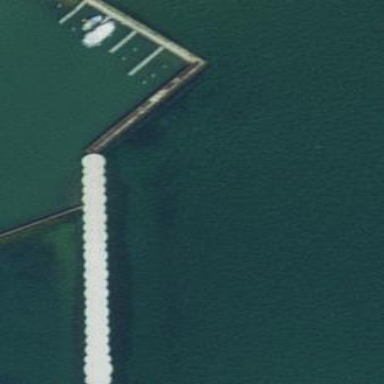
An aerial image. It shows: Breakwater made of concrete.